Question: I'm currently developing an Add-In with a variety of functions, one of them to align ports in a diagram horizontally.
Therefore, I need to get the current selected element/ port in a diagram ( in this case Hand(Port4)) as an "anchor" element so that the other selected ports align themselves to the same x - coordinate.
Example diagram I'm working on

In EA itself, it works wonderfully with
'''
Select Object_ID, Name from t_object where Object_id = #CurrentElementID#
'''
Going into my Add-In (that I'm developing in C# in Visual Studio 2022), I thought that I could do the same with a SQLQuery a la
'''
String selectedPort = repository.SQLQuery("Select Object_ID, Name from t_object where Object_ID = #CurrentElementID# ");
'''
Which gives me a syntax error at 'Object_ID = #CurrentElementID#' and I don't know why tbh. I found this <URL> where #OBJECTID# was suggested but that didn't work either.
How do I get around this problem and get the 'port.top' - value so that I can align the other ports to it?
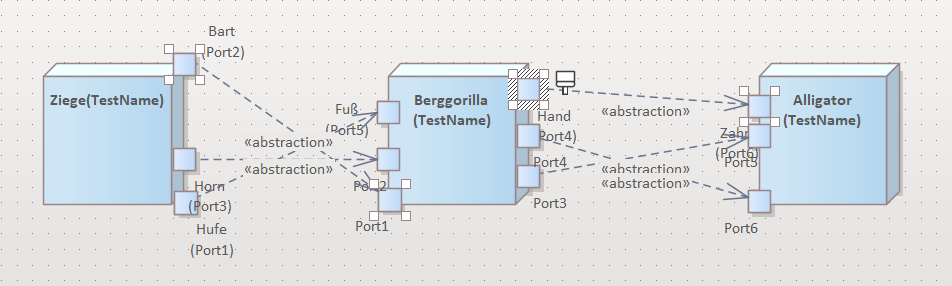
Answer: You can not use the #-enclosed keywords except in custom SQL (from the search builder). So you have to use 'EADiagram.SelectedObjects' which is a collection. 'repository.GetCurrentDiagram' will give you the according diagram object. You need to check if the collection contains only a single element and use that. From here you can find the elementId/ObjectId and place it in your query.
Since you are using an add-in it's probably easier to use <URL> which points you to the port you right clicked to start the add-in.